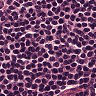
Metastatic tissue present: no